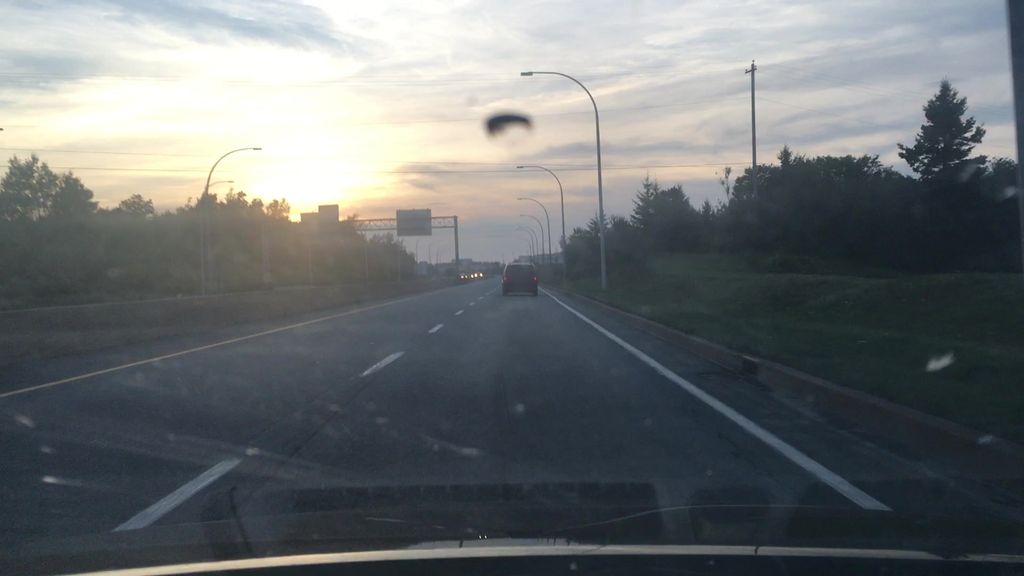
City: halifax